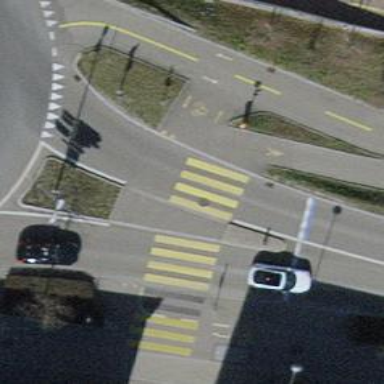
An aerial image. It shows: Crossing on asphalt cycleway.